Question: I am trying to set up a settings area for my windows form where I will be able to save 4 sets of settings for my application.
Writing to the XML file is not a problem as I can do that sucessfully without issue with my code so far.
The problem comes with read the xml file. Essentially I would like when the user opens the settings form the values from the xml file are inserted to "specific" text boxes on the settings form.
Is anyone able to tell me what I am doing wrong and if possible provide some sample code to help me get the reading part working?
Code is below, i would like to add all id's (1 through 4) to be read in the settings box, just provided id1 for now until i can get the right code for the others.
'''
Public Class SettingsFrm
Private Sub SettingsFrm_Load(sender As Object, e As EventArgs) Handles MyBase.Load
Dim rdxmlfile As String = "\ServerA\ITDept est\Settings.xml"
'Create the xml xmlreader
Dim XMLR As New Xml.XmlTextReader(rdxmlfile)
'Read the id1 element
XMLR.ReadStartElement("id1")
'Read the value of the code1 element and display in the appropriate textbox
XMLR.ReadStartElement("code1")
XMLR.ReadString(CDtxtbx1.Text)
XMLR.ReadEndElement()
'Read the value of the docgroup1 element and display in the appropriate textbox
XMLR.ReadStartElement("docgroup1")
XMLR.ReadString(DGtxtbx1.Text)
XMLR.ReadEndElement()
'Read the value of the doctype1 element and display in the appropriate textbox
XMLR.ReadStartElement("doctype1")
XMLR.ReadString(DTtxtbx1.Text)
XMLR.ReadEndElement()
'Read the value of the docsubtype1 element and display in the appropriate textbox
XMLR.ReadStartElement("docsubtype1")
XMLR.ReadString(DSTtxtbx1.Text)
XMLR.ReadEndElement()
'close the id1 element
XMLR.ReadEndElement()
'close cml
XMLR.Close()
End Sub
Private Sub Button1_Click(sender As Object, e As EventArgs) Handles Button1.Click
Dim svxmlfile As String = "\ServerA\ITDept est\Settings.xml"
'Create the xml writer obeject
Dim XMLW As New Xml.XmlTextWriter(svxmlfile, System.Text.Encoding.GetEncoding("UTF-8"))
'xml format to be written as:
'<id1>
' <code1> FTO </code1>
' <docgroup1> Operations </docgroup1>
' <doctype1> Funds Transfer </doctype1>
' <docsubtype1> Out </docsubtype1>
'</id1>
XMLW.Formatting = Xml.Formatting.Indented
'write id1
XMLW.WriteStartElement("id1")
' <code element>
XMLW.WriteStartElement("code1")
XMLW.WriteValue(CDtxtbx1.Text)
XMLW.WriteEndElement()
' <DocGroup element>
XMLW.WriteStartElement("docgroup1")
XMLW.WriteValue(DGtxtbx1.Text)
XMLW.WriteEndElement()
' <DocType element>
XMLW.WriteStartElement("doctype1")
XMLW.WriteValue(DTtxtbx1.Text)
XMLW.WriteEndElement()
' <DocSubType element>
XMLW.WriteStartElement("docsubtype1")
XMLW.WriteValue(DSTtxtbx1.Text)
XMLW.WriteEndElement()
'the end of id1
XMLW.WriteEndElement()
'write id2
XMLW.WriteStartElement("id2")
' <code element>
XMLW.WriteStartElement("code2")
XMLW.WriteValue(CDtxtbx2.Text)
XMLW.WriteEndElement()
' <DocGroup element>
XMLW.WriteStartElement("docgroup2")
XMLW.WriteValue(DGtxtbx2.Text)
XMLW.WriteEndElement()
' <DocType element>
XMLW.WriteStartElement("doctype2")
XMLW.WriteValue(DTtxtbx2.Text)
XMLW.WriteEndElement()
' <DocSubType element>
XMLW.WriteStartElement("docsubtype2")
XMLW.WriteValue(DSTtxtbx2.Text)
XMLW.WriteEndElement()
'the end of id2
XMLW.WriteEndElement()
'write id3
XMLW.WriteStartElement("id3")
' <code element>
XMLW.WriteStartElement("code3")
XMLW.WriteValue(CDtxtbx3.Text)
XMLW.WriteEndElement()
' <DocGroup element>
XMLW.WriteStartElement("docgroup3")
XMLW.WriteValue(DGtxtbx3.Text)
XMLW.WriteEndElement()
' <DocType element>
XMLW.WriteStartElement("doctype3")
XMLW.WriteValue(DTtxtbx3.Text)
XMLW.WriteEndElement()
' <DocSubType element>
XMLW.WriteStartElement("docsubtype3")
XMLW.WriteValue(DSTtxtbx3.Text)
XMLW.WriteEndElement()
'the end of id3
XMLW.WriteEndElement()
'write id4
XMLW.WriteStartElement("id4")
' <code element>
XMLW.WriteStartElement("code4")
XMLW.WriteValue(CDtxtbx4.Text)
XMLW.WriteEndElement()
' <DocGroup element>
XMLW.WriteStartElement("docgroup4")
XMLW.WriteValue(DGtxtbx4.Text)
XMLW.WriteEndElement()
' <DocType element>
XMLW.WriteStartElement("doctype4")
XMLW.WriteValue(DTtxtbx4.Text)
XMLW.WriteEndElement()
' <DocSubType element>
XMLW.WriteStartElement("docsubtype4")
XMLW.WriteValue(DSTtxtbx4.Text)
XMLW.WriteEndElement()
'the end of id4
XMLW.WriteEndElement()
'close the element
XMLW.Close()
MessageBox.Show("Settings Saved")
End Sub
End Class
'''
I'm very new to VB.net and programming in general, so if there is an easier way to do what I am trying to do then I am all ears. I was first thinking of maybe using an INI file to store the settings of my settings form but after reading several forums I see that ini files are no longer used and is considered "dark ages".
I am open to suggestions. My form looks like below:

Any help or sample code would be most appreciated.
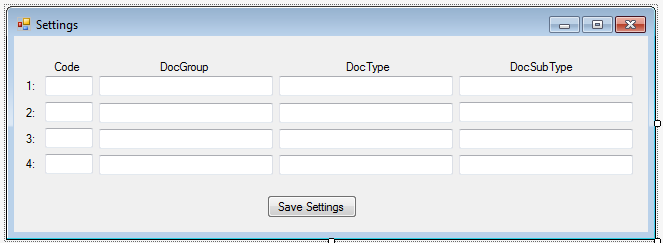
Answer: As per <URL>, why don't you try the following:
'''
XMLR.ReadStartElement("code1")
CDtxtbx1.text=XMLR.ReadString()
XMLR.ReadEndElement()
'''